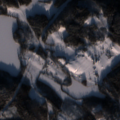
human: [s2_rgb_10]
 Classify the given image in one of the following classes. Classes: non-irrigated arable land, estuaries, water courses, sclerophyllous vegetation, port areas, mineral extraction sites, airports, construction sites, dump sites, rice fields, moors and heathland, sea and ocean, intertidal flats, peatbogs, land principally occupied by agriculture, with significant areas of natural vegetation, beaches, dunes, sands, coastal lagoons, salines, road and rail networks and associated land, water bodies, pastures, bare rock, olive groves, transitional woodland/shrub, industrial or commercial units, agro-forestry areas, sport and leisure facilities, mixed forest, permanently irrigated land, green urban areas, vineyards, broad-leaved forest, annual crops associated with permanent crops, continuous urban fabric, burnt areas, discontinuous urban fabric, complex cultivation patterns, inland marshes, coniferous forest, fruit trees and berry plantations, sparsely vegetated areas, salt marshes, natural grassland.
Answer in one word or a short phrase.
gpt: land principally occupied by agriculture, with significant areas of natural vegetation, coniferous forest, mixed forest, transitional woodland/shrub, water bodies